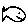
Label: fish